Here is the time-frequency representation (spectrogram) of a rolling-element bearing's vibration measurement. What is the most likely bearing condition (normal, inner_race, outer_race, ball)?
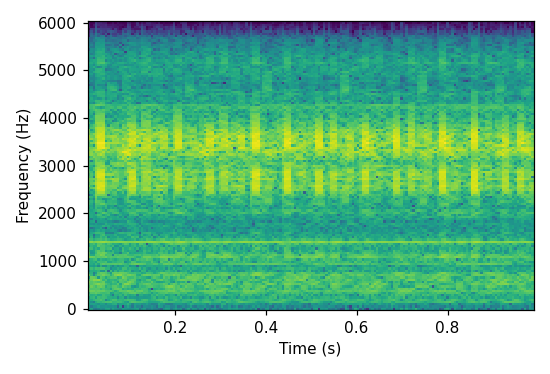
Answer: inner_race